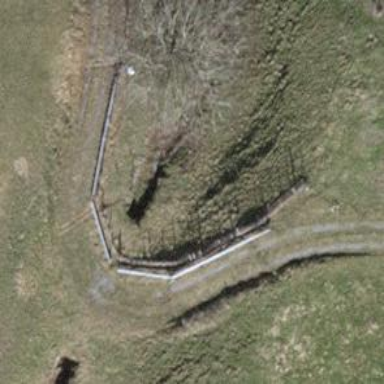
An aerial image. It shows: Culvert tunnel.